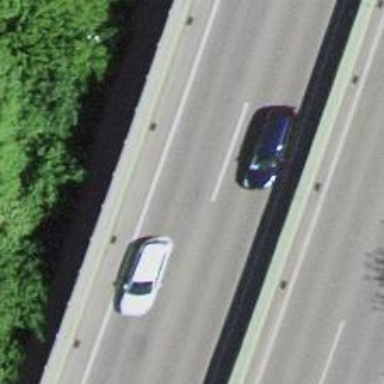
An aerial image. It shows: Motorway bridge with asphalt surface.